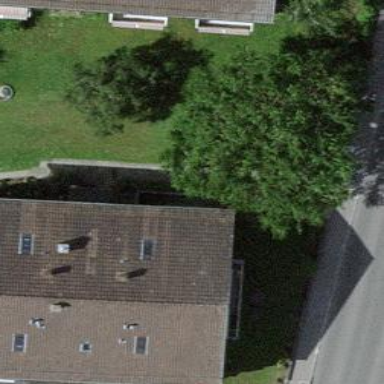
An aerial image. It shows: Gabled roof on building that houses apartments.